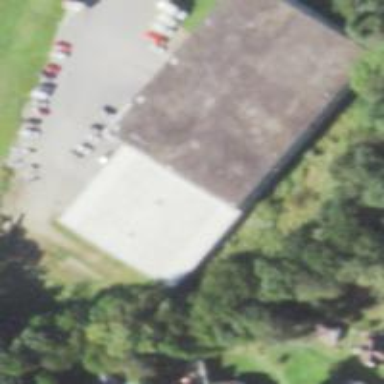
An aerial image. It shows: Industrial building.